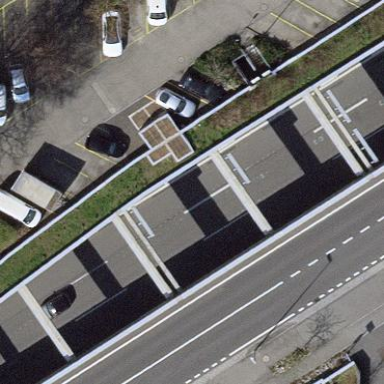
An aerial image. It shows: Wall barrier.